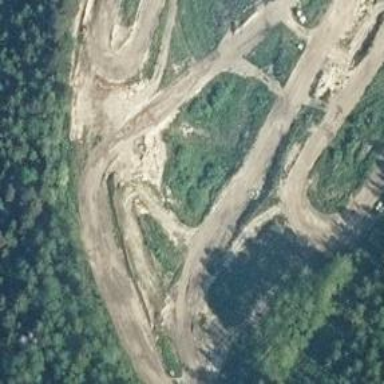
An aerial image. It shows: Raceway road.